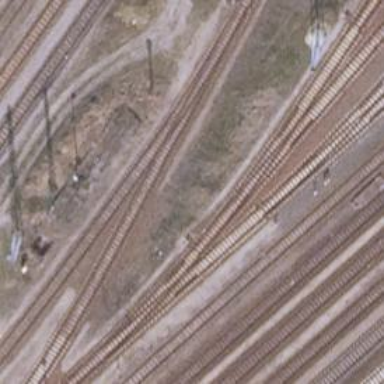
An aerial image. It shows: Railway switch.